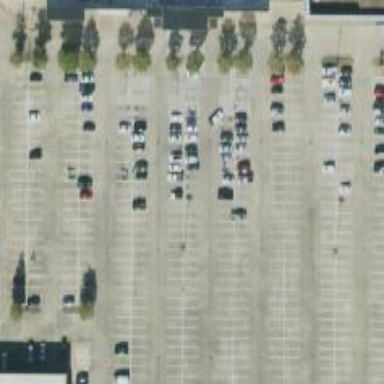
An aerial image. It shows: Parking space is available.